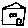
Label: house